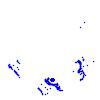
Particle: kaon